Question: not getting preview layout in my android studio 3.0. I have attached screenshot of it with big arrow showing no preview

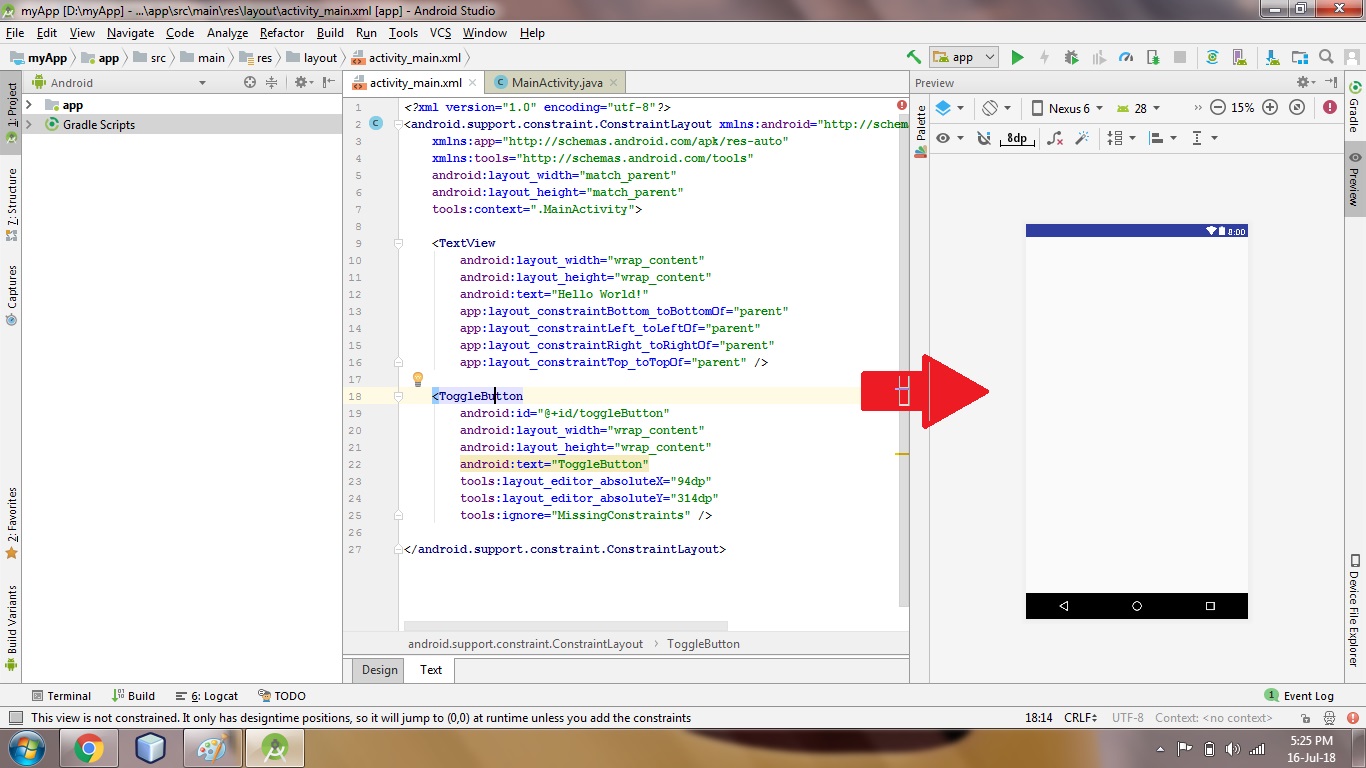
Answer: >
'''
1- Go to your res folder and inside res folder.
2-Go to values.
3-Go to style.xml
4-change <!-- Base application theme. -->
<style name="AppTheme" parent="Theme.AppCompat.Light.DarkActionBar">
to <style name="AppTheme" parent="Base.Theme.AppCompat.Light.DarkActionBar">
'''